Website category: university
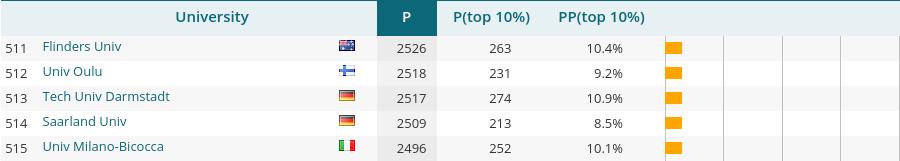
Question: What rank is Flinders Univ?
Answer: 511

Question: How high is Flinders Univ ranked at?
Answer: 511

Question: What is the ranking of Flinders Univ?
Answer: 511

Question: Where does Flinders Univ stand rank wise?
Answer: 511

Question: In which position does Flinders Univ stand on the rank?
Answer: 511

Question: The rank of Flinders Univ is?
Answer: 511

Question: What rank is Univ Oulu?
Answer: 512

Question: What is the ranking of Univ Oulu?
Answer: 512

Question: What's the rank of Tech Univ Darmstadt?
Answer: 513

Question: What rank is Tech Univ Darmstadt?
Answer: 513

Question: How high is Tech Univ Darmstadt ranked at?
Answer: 513

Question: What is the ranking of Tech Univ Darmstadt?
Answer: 513

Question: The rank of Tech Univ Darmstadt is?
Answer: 513

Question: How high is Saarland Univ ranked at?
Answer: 514

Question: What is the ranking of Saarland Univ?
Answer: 514

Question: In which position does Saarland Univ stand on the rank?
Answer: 514

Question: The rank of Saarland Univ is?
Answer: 514

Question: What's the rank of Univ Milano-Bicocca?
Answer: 515

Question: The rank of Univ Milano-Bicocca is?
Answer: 515

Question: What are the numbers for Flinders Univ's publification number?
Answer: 2526

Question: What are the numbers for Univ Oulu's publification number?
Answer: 2518

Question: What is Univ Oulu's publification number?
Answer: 2518

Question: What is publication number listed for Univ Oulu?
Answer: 2518

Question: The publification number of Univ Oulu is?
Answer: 2518

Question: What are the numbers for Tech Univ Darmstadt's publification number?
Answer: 2517

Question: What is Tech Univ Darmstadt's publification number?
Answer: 2517

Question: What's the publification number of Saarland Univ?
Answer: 2509

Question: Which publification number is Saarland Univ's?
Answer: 2509

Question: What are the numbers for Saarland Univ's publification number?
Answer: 2509

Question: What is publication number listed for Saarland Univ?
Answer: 2509

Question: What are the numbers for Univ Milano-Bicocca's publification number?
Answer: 2496

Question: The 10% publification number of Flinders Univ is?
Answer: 263

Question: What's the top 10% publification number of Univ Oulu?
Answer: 231

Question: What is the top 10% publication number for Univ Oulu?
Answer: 231

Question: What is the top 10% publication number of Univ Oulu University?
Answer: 231

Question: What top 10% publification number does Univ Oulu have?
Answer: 231

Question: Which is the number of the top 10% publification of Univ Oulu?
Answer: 231

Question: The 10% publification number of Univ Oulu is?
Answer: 231

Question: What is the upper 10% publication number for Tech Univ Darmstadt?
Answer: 274

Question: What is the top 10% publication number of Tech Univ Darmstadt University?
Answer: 274

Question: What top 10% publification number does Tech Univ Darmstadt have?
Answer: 274

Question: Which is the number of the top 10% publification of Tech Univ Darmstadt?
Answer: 274

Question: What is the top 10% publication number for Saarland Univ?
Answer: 213

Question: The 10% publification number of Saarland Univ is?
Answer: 213

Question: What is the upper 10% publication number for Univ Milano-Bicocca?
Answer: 252

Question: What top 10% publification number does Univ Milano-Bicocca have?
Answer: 252

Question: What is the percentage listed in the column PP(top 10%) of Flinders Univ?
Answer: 10.4%

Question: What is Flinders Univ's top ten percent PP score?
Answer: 10.4%

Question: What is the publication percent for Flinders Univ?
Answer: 10.4%

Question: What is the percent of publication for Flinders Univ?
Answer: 10.4%

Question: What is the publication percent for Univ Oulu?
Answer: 9.2%

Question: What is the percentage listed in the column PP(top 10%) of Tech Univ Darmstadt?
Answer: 10.9%

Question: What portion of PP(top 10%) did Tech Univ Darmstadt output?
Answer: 10.9%

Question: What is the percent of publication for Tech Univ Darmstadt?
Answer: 10.9%

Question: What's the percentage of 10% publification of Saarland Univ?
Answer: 8.5%

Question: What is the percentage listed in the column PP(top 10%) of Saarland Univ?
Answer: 8.5%

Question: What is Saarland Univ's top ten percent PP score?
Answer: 8.5%

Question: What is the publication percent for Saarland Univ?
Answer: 8.5%

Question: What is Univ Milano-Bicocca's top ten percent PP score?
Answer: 10.1%

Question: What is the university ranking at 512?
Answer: Univ Oulu

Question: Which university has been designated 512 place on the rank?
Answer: Univ Oulu

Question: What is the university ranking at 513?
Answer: Tech Univ Darmstadt

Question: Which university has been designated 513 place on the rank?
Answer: Tech Univ Darmstadt

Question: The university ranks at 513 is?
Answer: Tech Univ Darmstadt